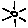
Label: sun